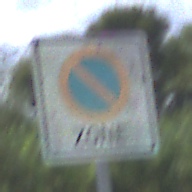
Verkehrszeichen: BeginnEingeschraenktesHalteverbotZone
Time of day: Midday
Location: Outdoor (Nature)
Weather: PartlyCloudy
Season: NotSpecified
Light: Natural